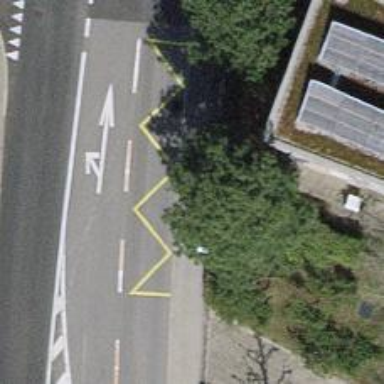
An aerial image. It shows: Bus stop with platform for public transport.